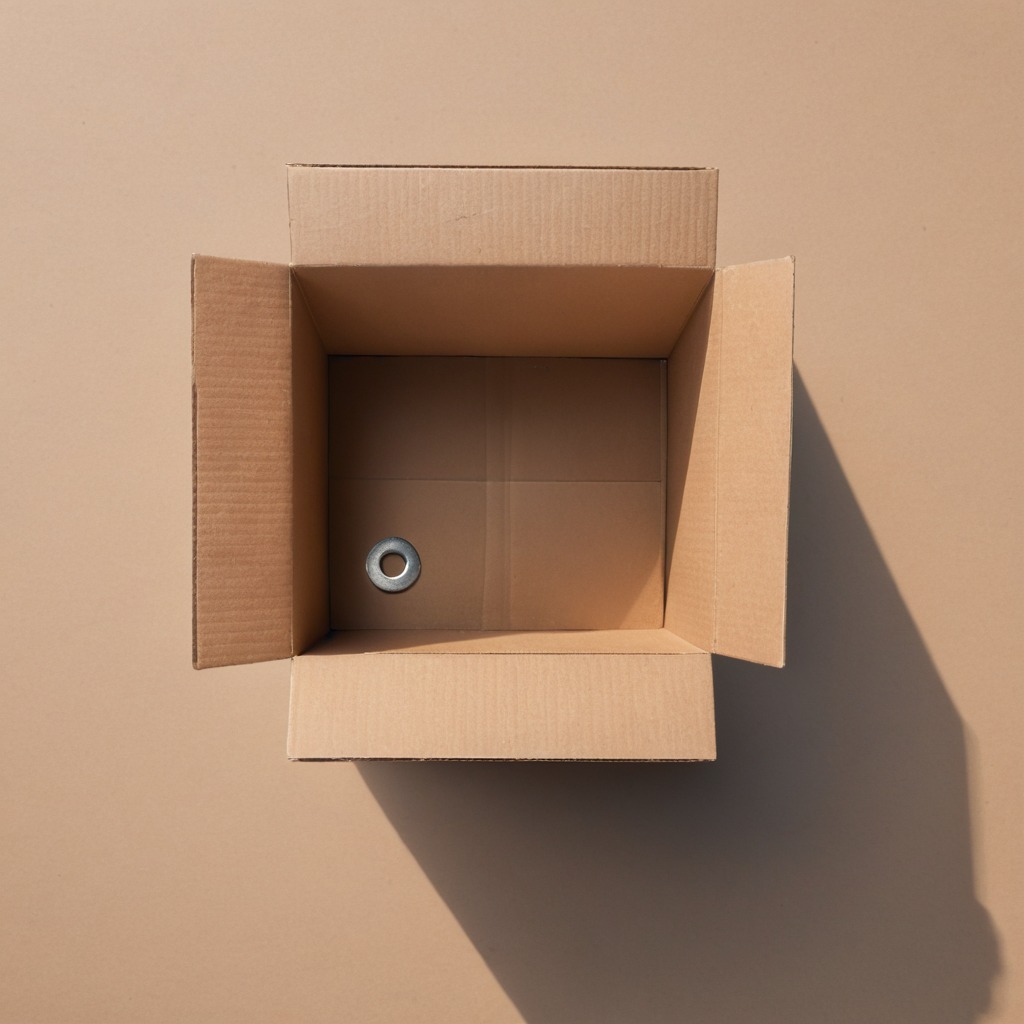
A flat metal washer is lying on the cardboard box surface in an outdoor workshop during daytime bright natural light soft shadows slightly creased but